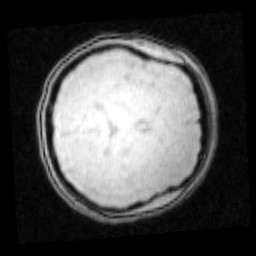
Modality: PDw
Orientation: axial
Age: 16
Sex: female
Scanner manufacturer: siemens
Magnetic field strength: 3 T
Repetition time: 0.25 s
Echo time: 0.00103 s